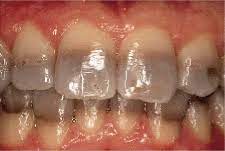
Condition: Tooth Discoloration